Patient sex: F
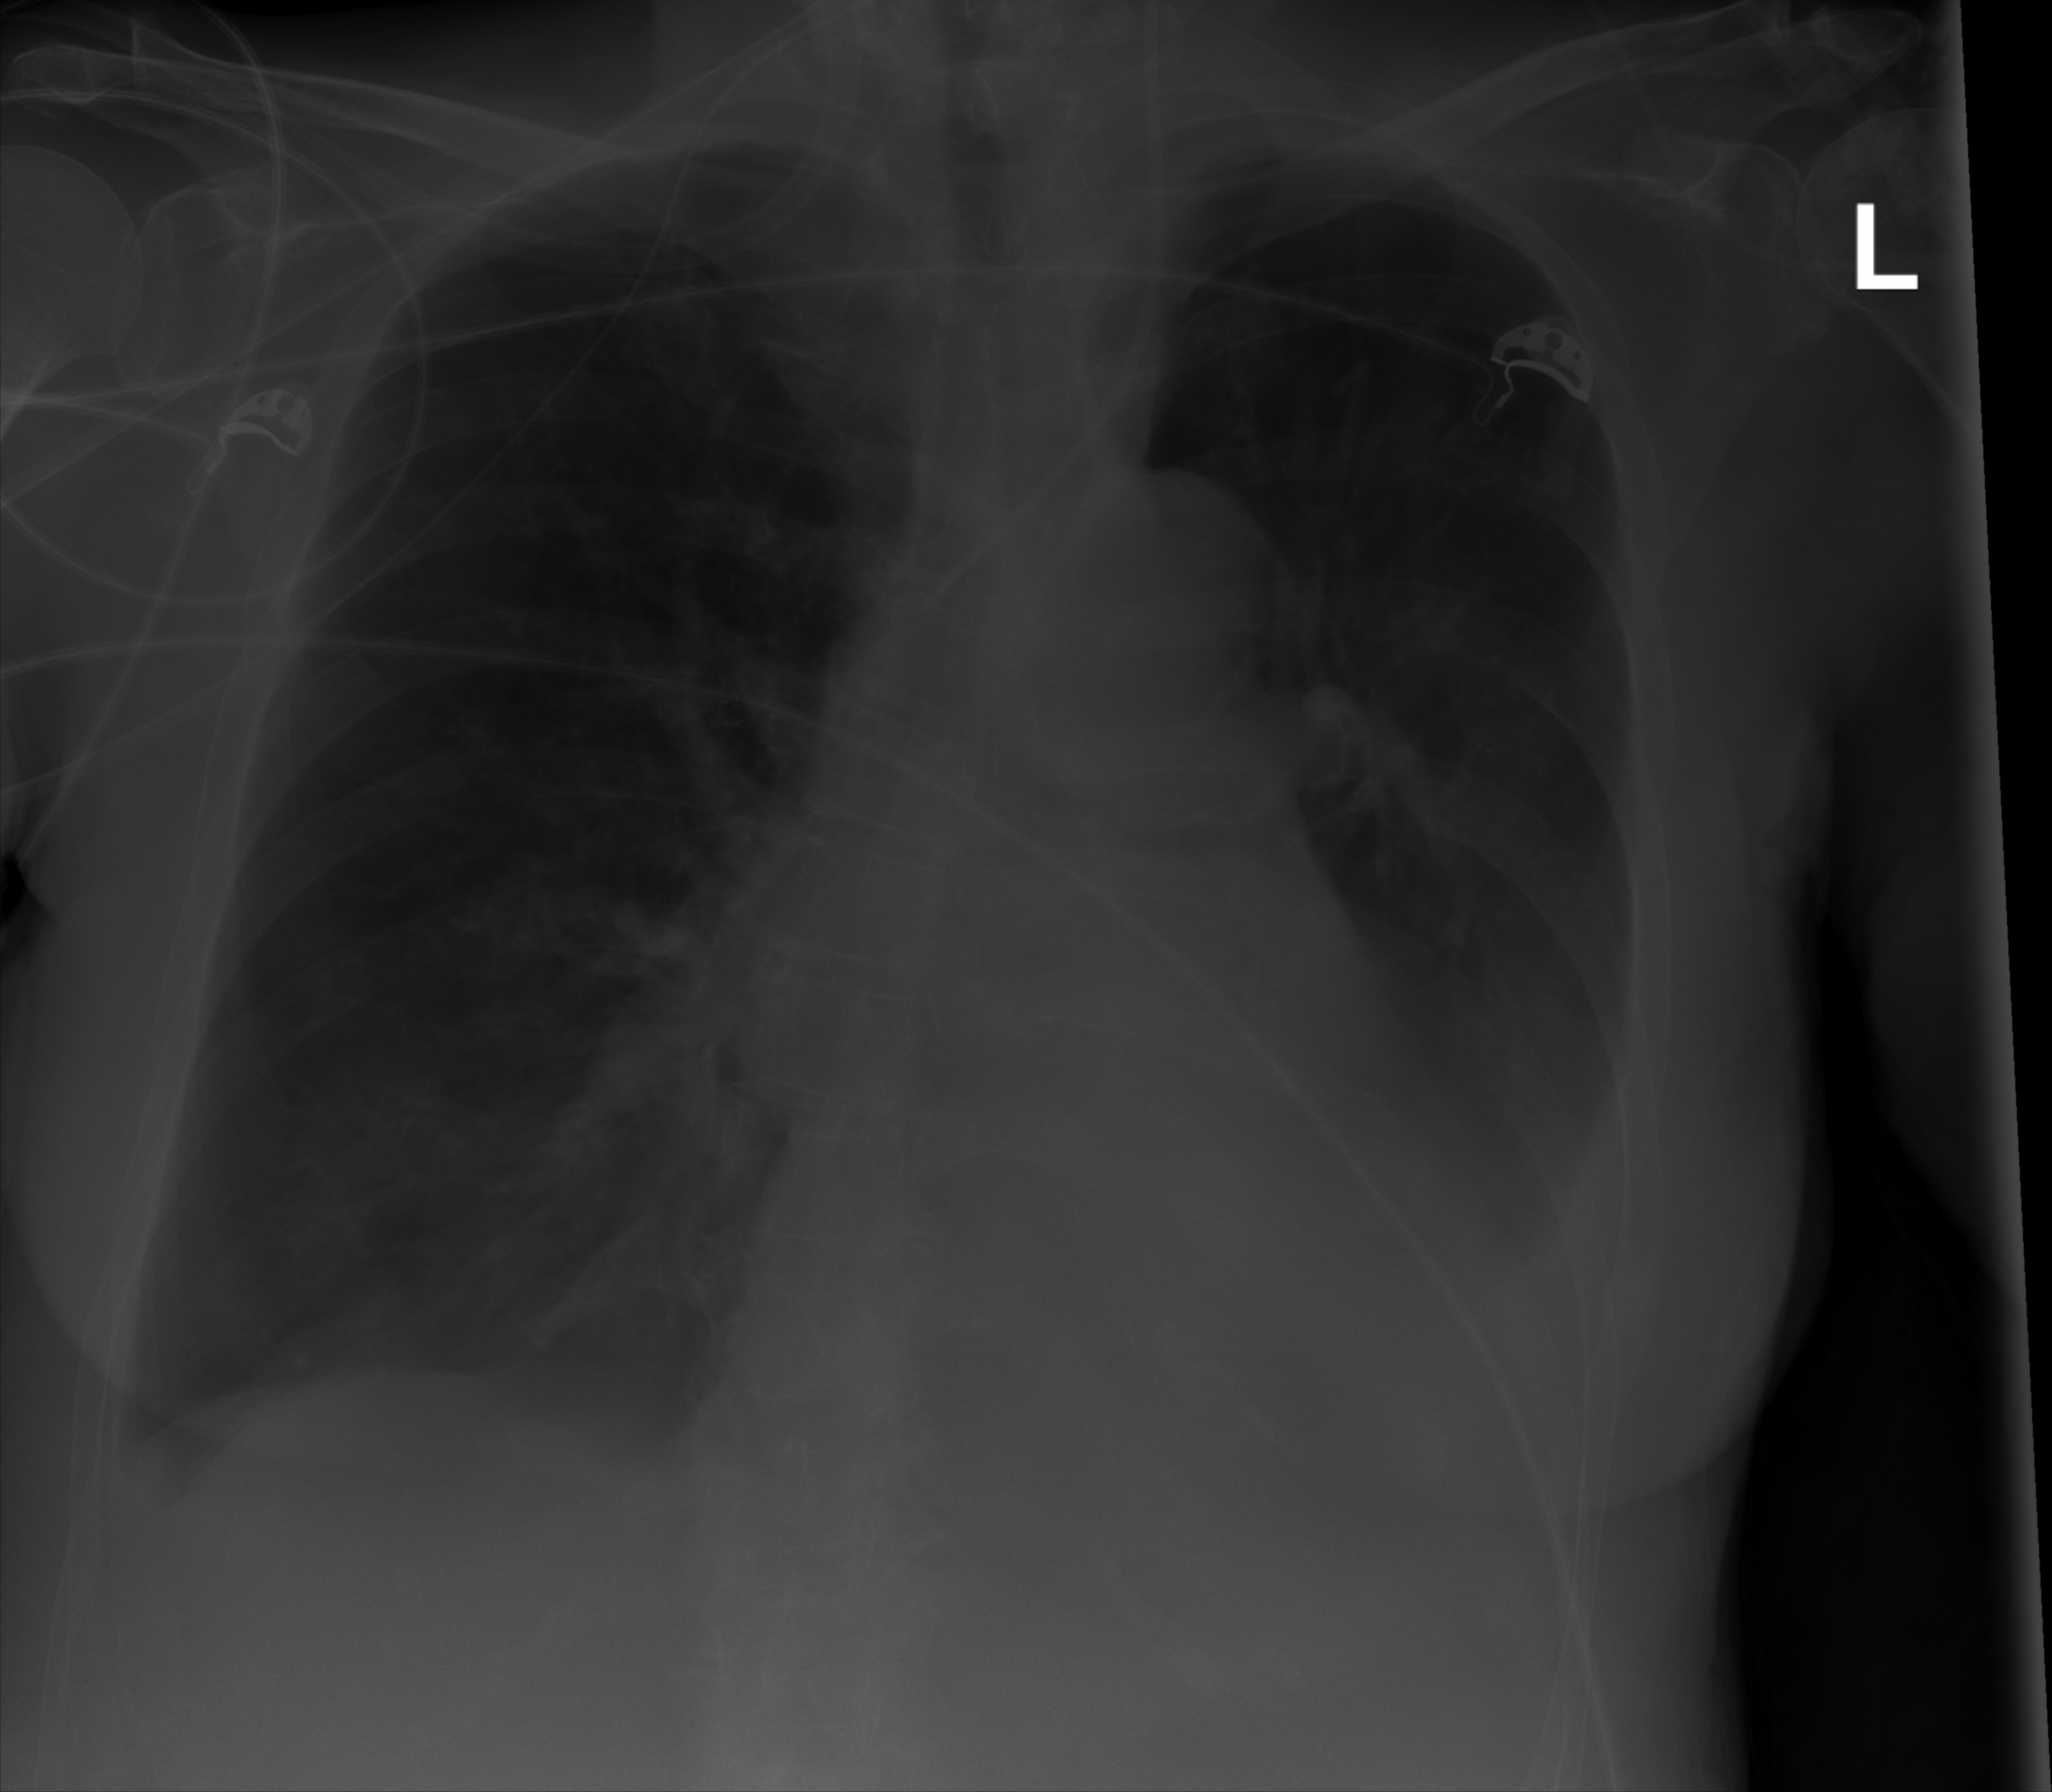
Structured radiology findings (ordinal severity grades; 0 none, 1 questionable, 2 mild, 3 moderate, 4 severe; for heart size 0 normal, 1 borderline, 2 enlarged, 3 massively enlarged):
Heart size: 0
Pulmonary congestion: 0
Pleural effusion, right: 1
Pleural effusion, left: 3
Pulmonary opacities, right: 0
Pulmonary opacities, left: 0
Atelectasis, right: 0
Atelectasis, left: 3